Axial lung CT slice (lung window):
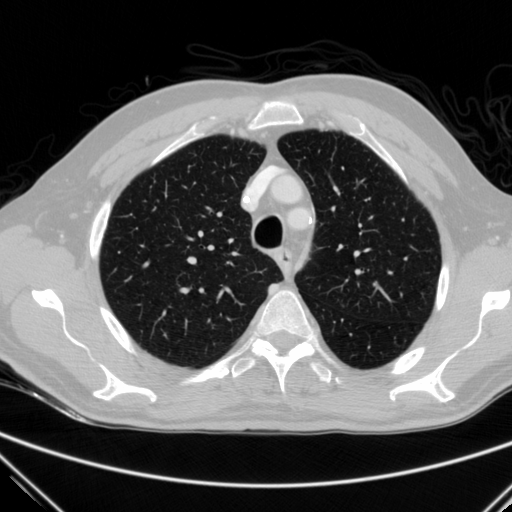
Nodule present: no